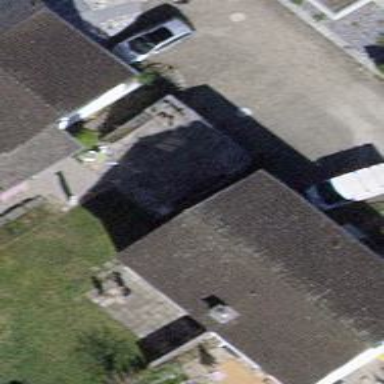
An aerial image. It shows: Semidetached house.